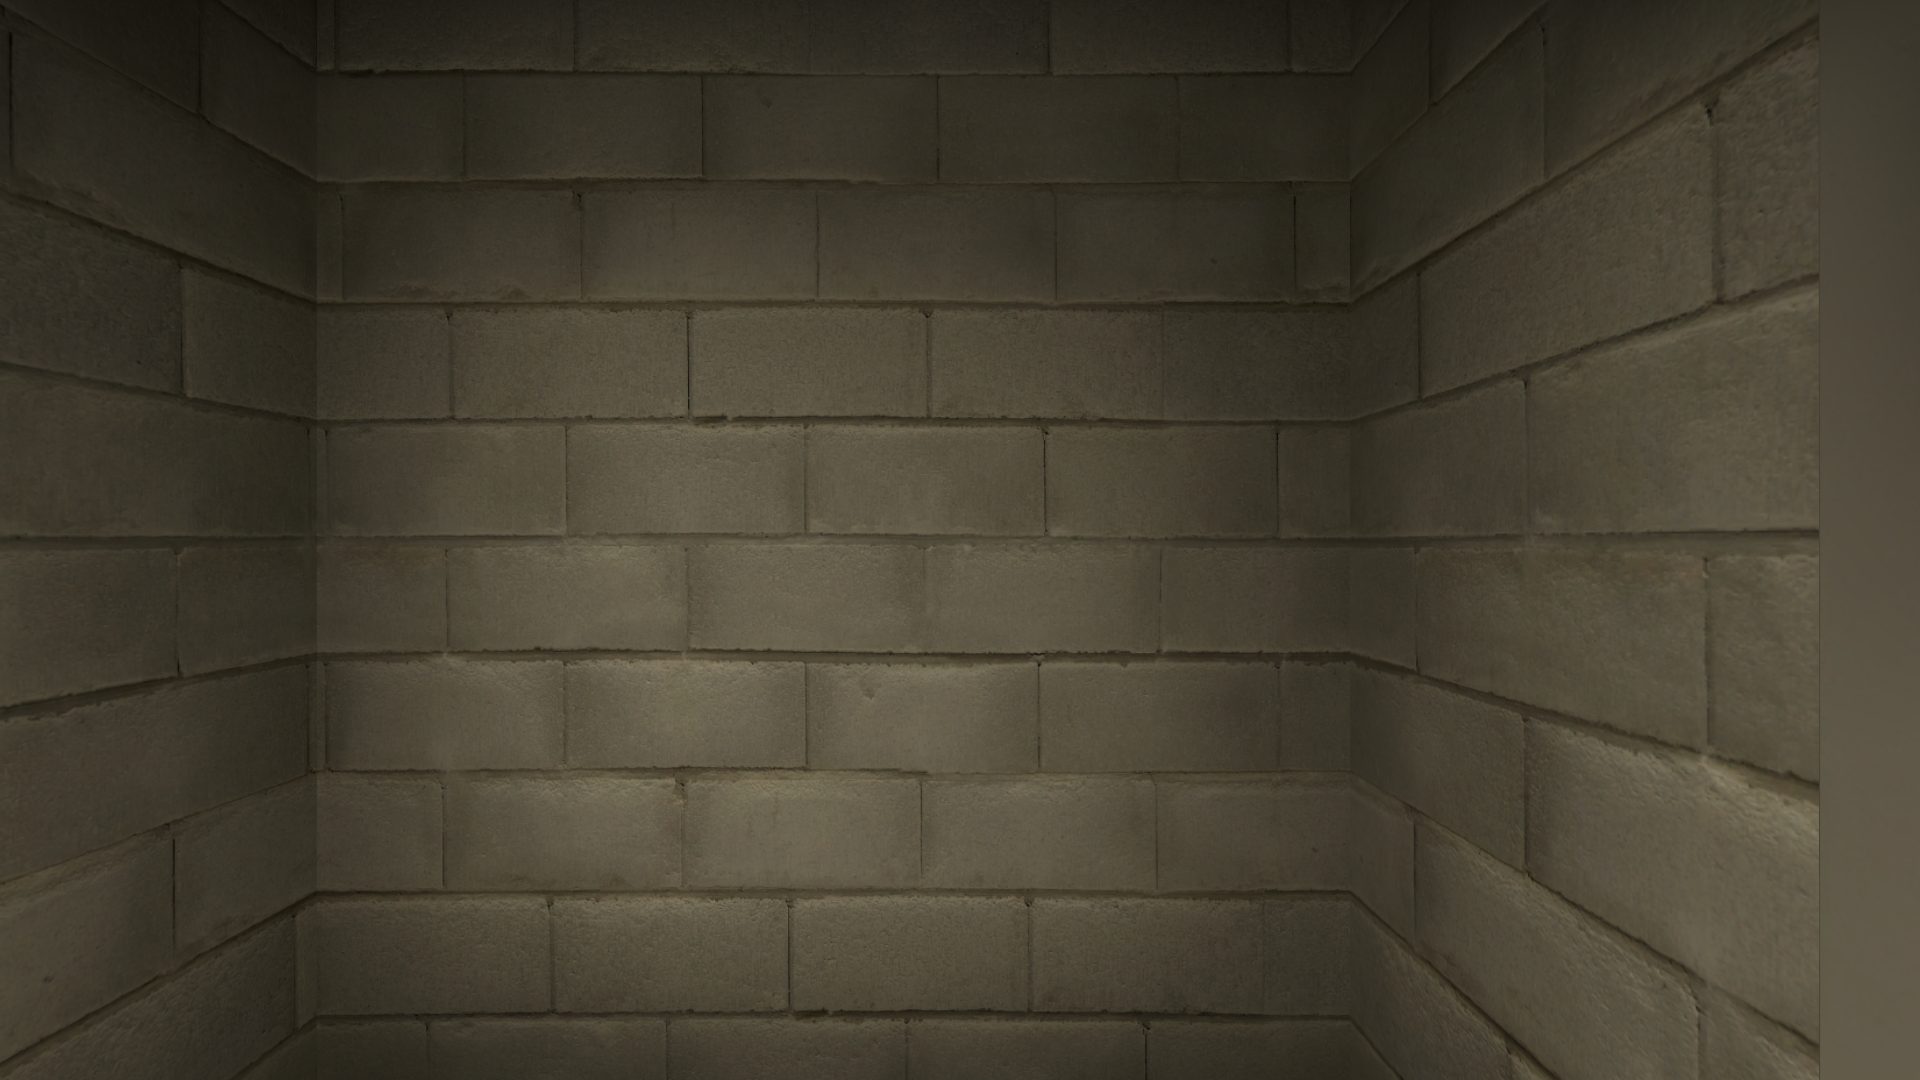
Map: de_vertigo